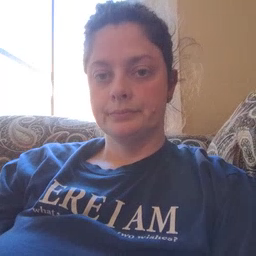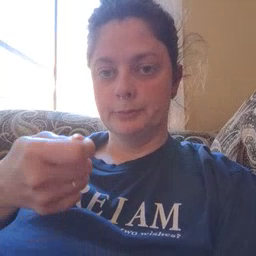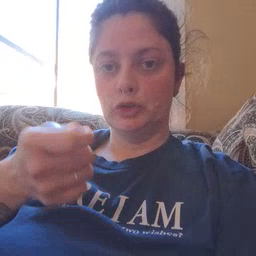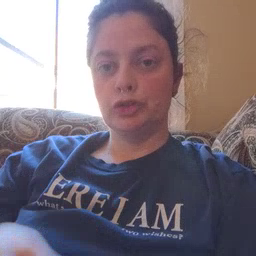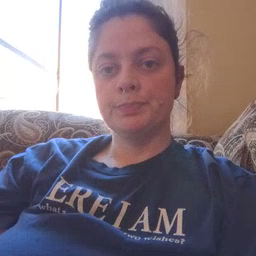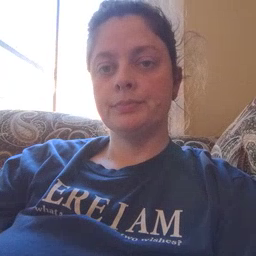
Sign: zipper